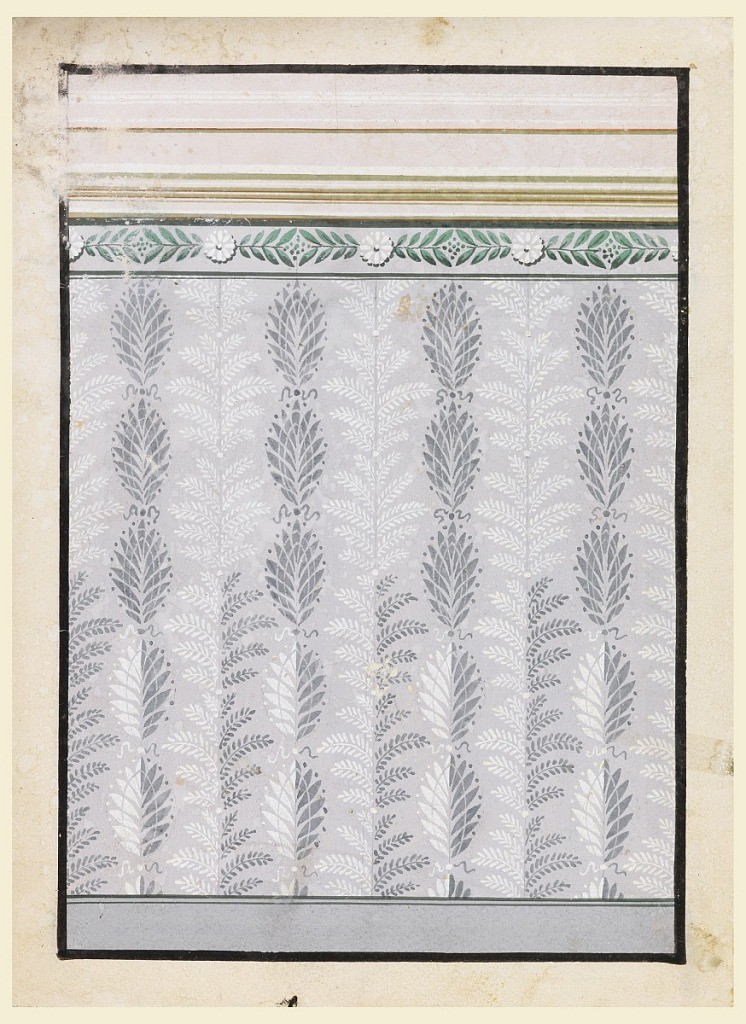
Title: Wallpaper Design
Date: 1840–60
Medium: Brush and gouache, graphite on white paper
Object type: Drawing
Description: A dado is shown at the bottom. On top is a frieze with rosettes connecting garland motifs and an entablature. The panel is decorated alternately with vertical rows of palmette motifs and of bunches of leaf boughs. Alternatively suggested are a half white and half dark coloring of the motifs, below, a white coloring of the bunches, a dark coloring of the palmettes, above.